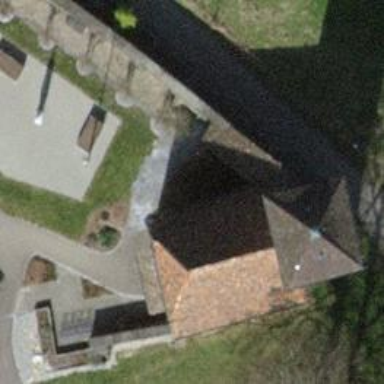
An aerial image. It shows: Chapel that serves as place of worship.